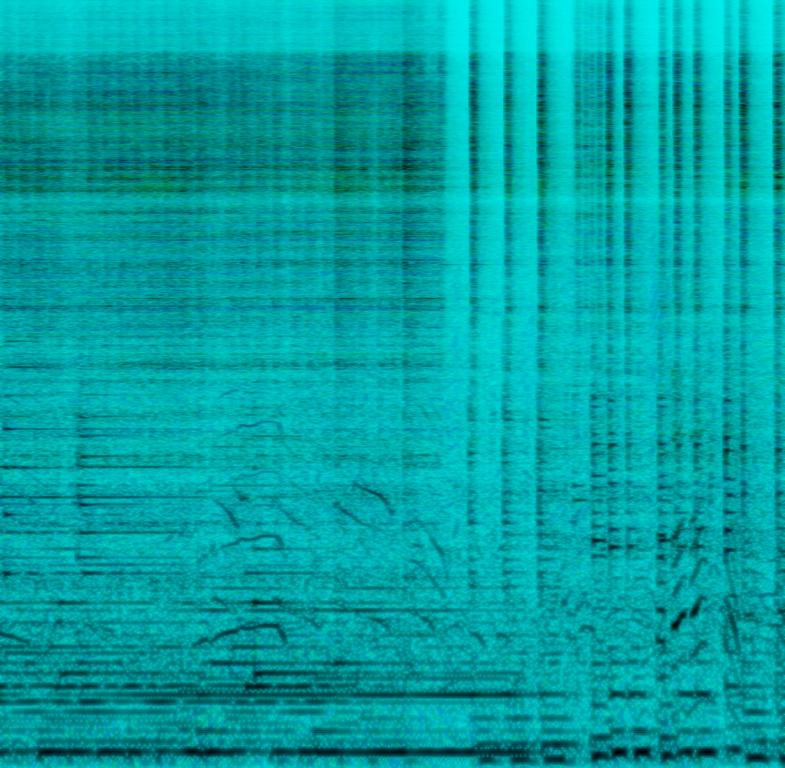
Someone is playing an acoustic drum groove with a snare that uses reverb. An e-bass is playing a sub bassline. An e-guitar is strumming short rhythmic chords on the backbeat giving this music its reggae vibe. A keyboard is playing a sound in the mid range and another keyboard responds with a countermelody playing a melody using a brass sound. In the background you can hear people talking. This song may be playing live at a festival.